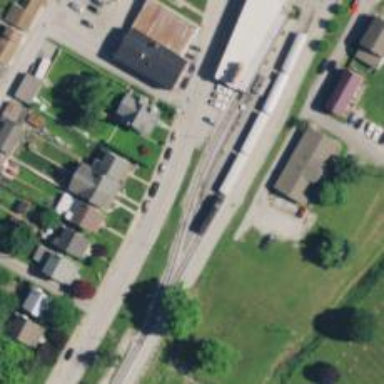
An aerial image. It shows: Preserved rail siding in service.